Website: crate-barrel
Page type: billing-address
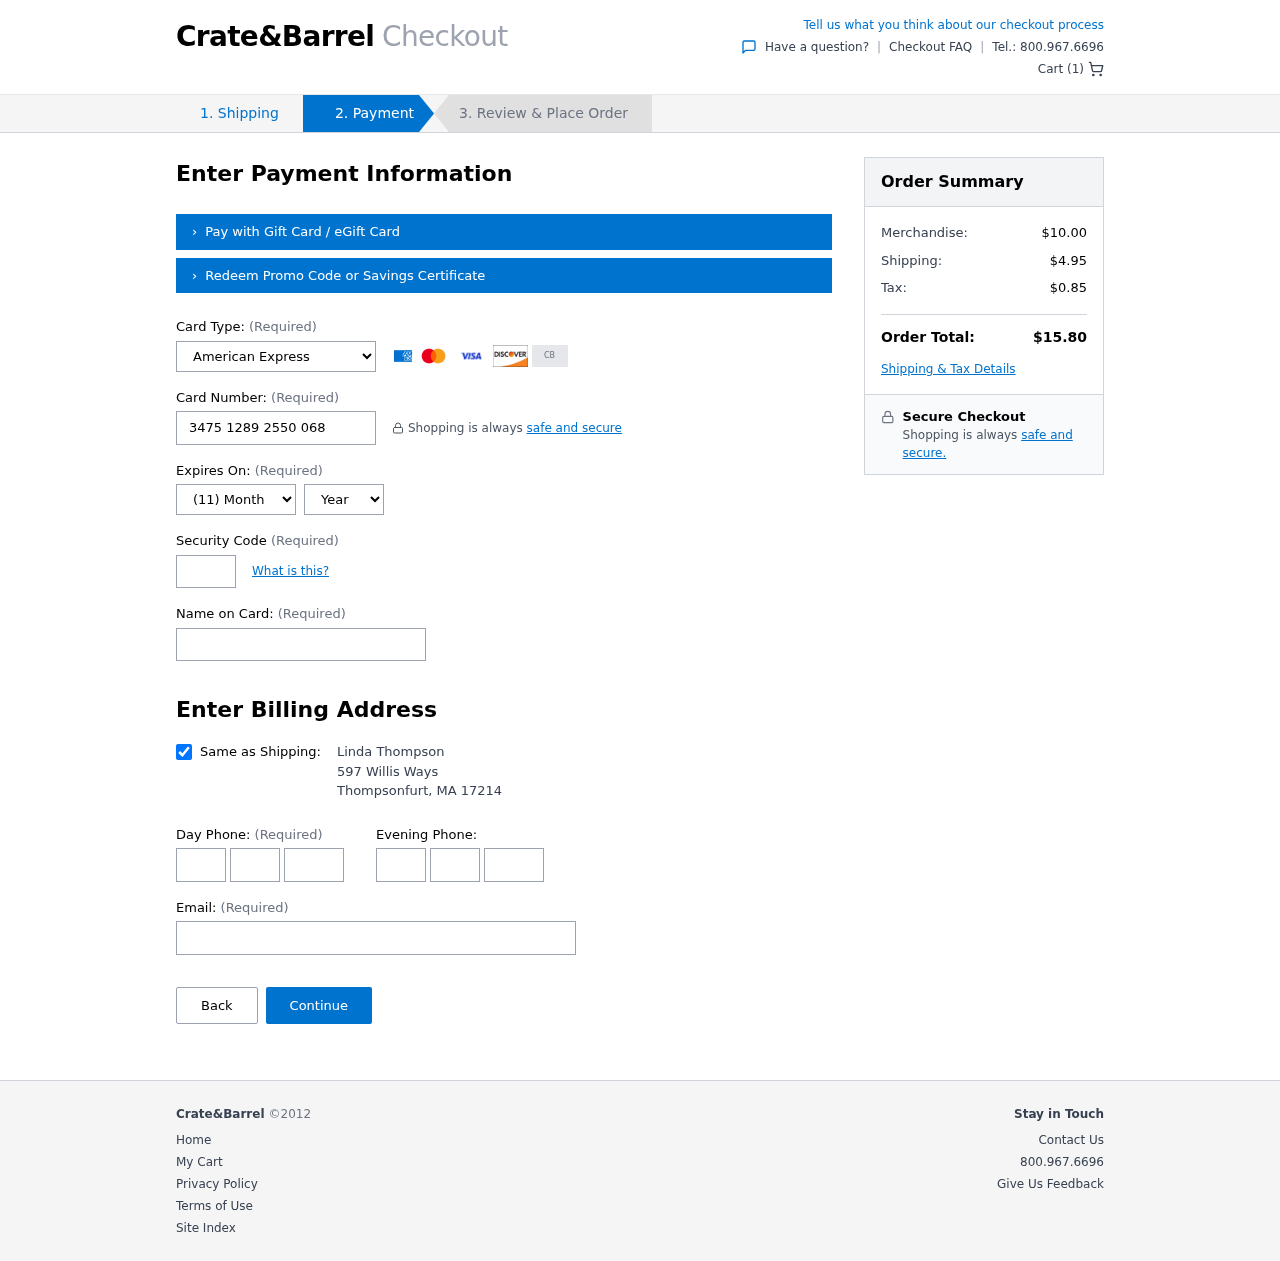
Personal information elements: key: PII_CARD_CVV
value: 0425
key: PII_CARD_EXPIRY_MONTH
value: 11
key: PII_CARD_EXPIRY_YEAR
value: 30
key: PII_CARD_NUMBER
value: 3475 1289 2550 068
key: PII_CARD_TYPE
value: American Express
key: PII_CITY
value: Thompsonfurt
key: PII_EMAIL
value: linda.thompson@gmail.com
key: PII_FULLNAME
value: Linda Thompson
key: PII_PHONE_ALT_AREA
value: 287
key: PII_PHONE_ALT_PREFIX
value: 666
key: PII_PHONE_ALT_SUFFIX
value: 2065
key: PII_PHONE_AREA
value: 780
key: PII_PHONE_PREFIX
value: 900
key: PII_PHONE_SUFFIX
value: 5216
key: PII_POSTCODE
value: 17214
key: PII_STATE_ABBR
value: MA
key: PII_STREET
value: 597 Willis Ways
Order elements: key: ORDER_NUM_ITEMS
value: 1
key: ORDER_SUBTOTAL
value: $10.00
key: ORDER_SHIPPING_COST
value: $4.95
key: ORDER_TAX
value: $0.85
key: ORDER_TOTAL
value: $15.80